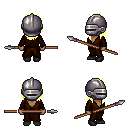
a pixel art fantasy rpg character, female body template, human, dark skin, brown robe, gold greaves, gold long hairstyle, metal helm, black shoes, spear, four views (front, back, left, right), 2x2 character sprite sheet, small pixel art, hard edges, no anti-aliasing